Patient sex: M
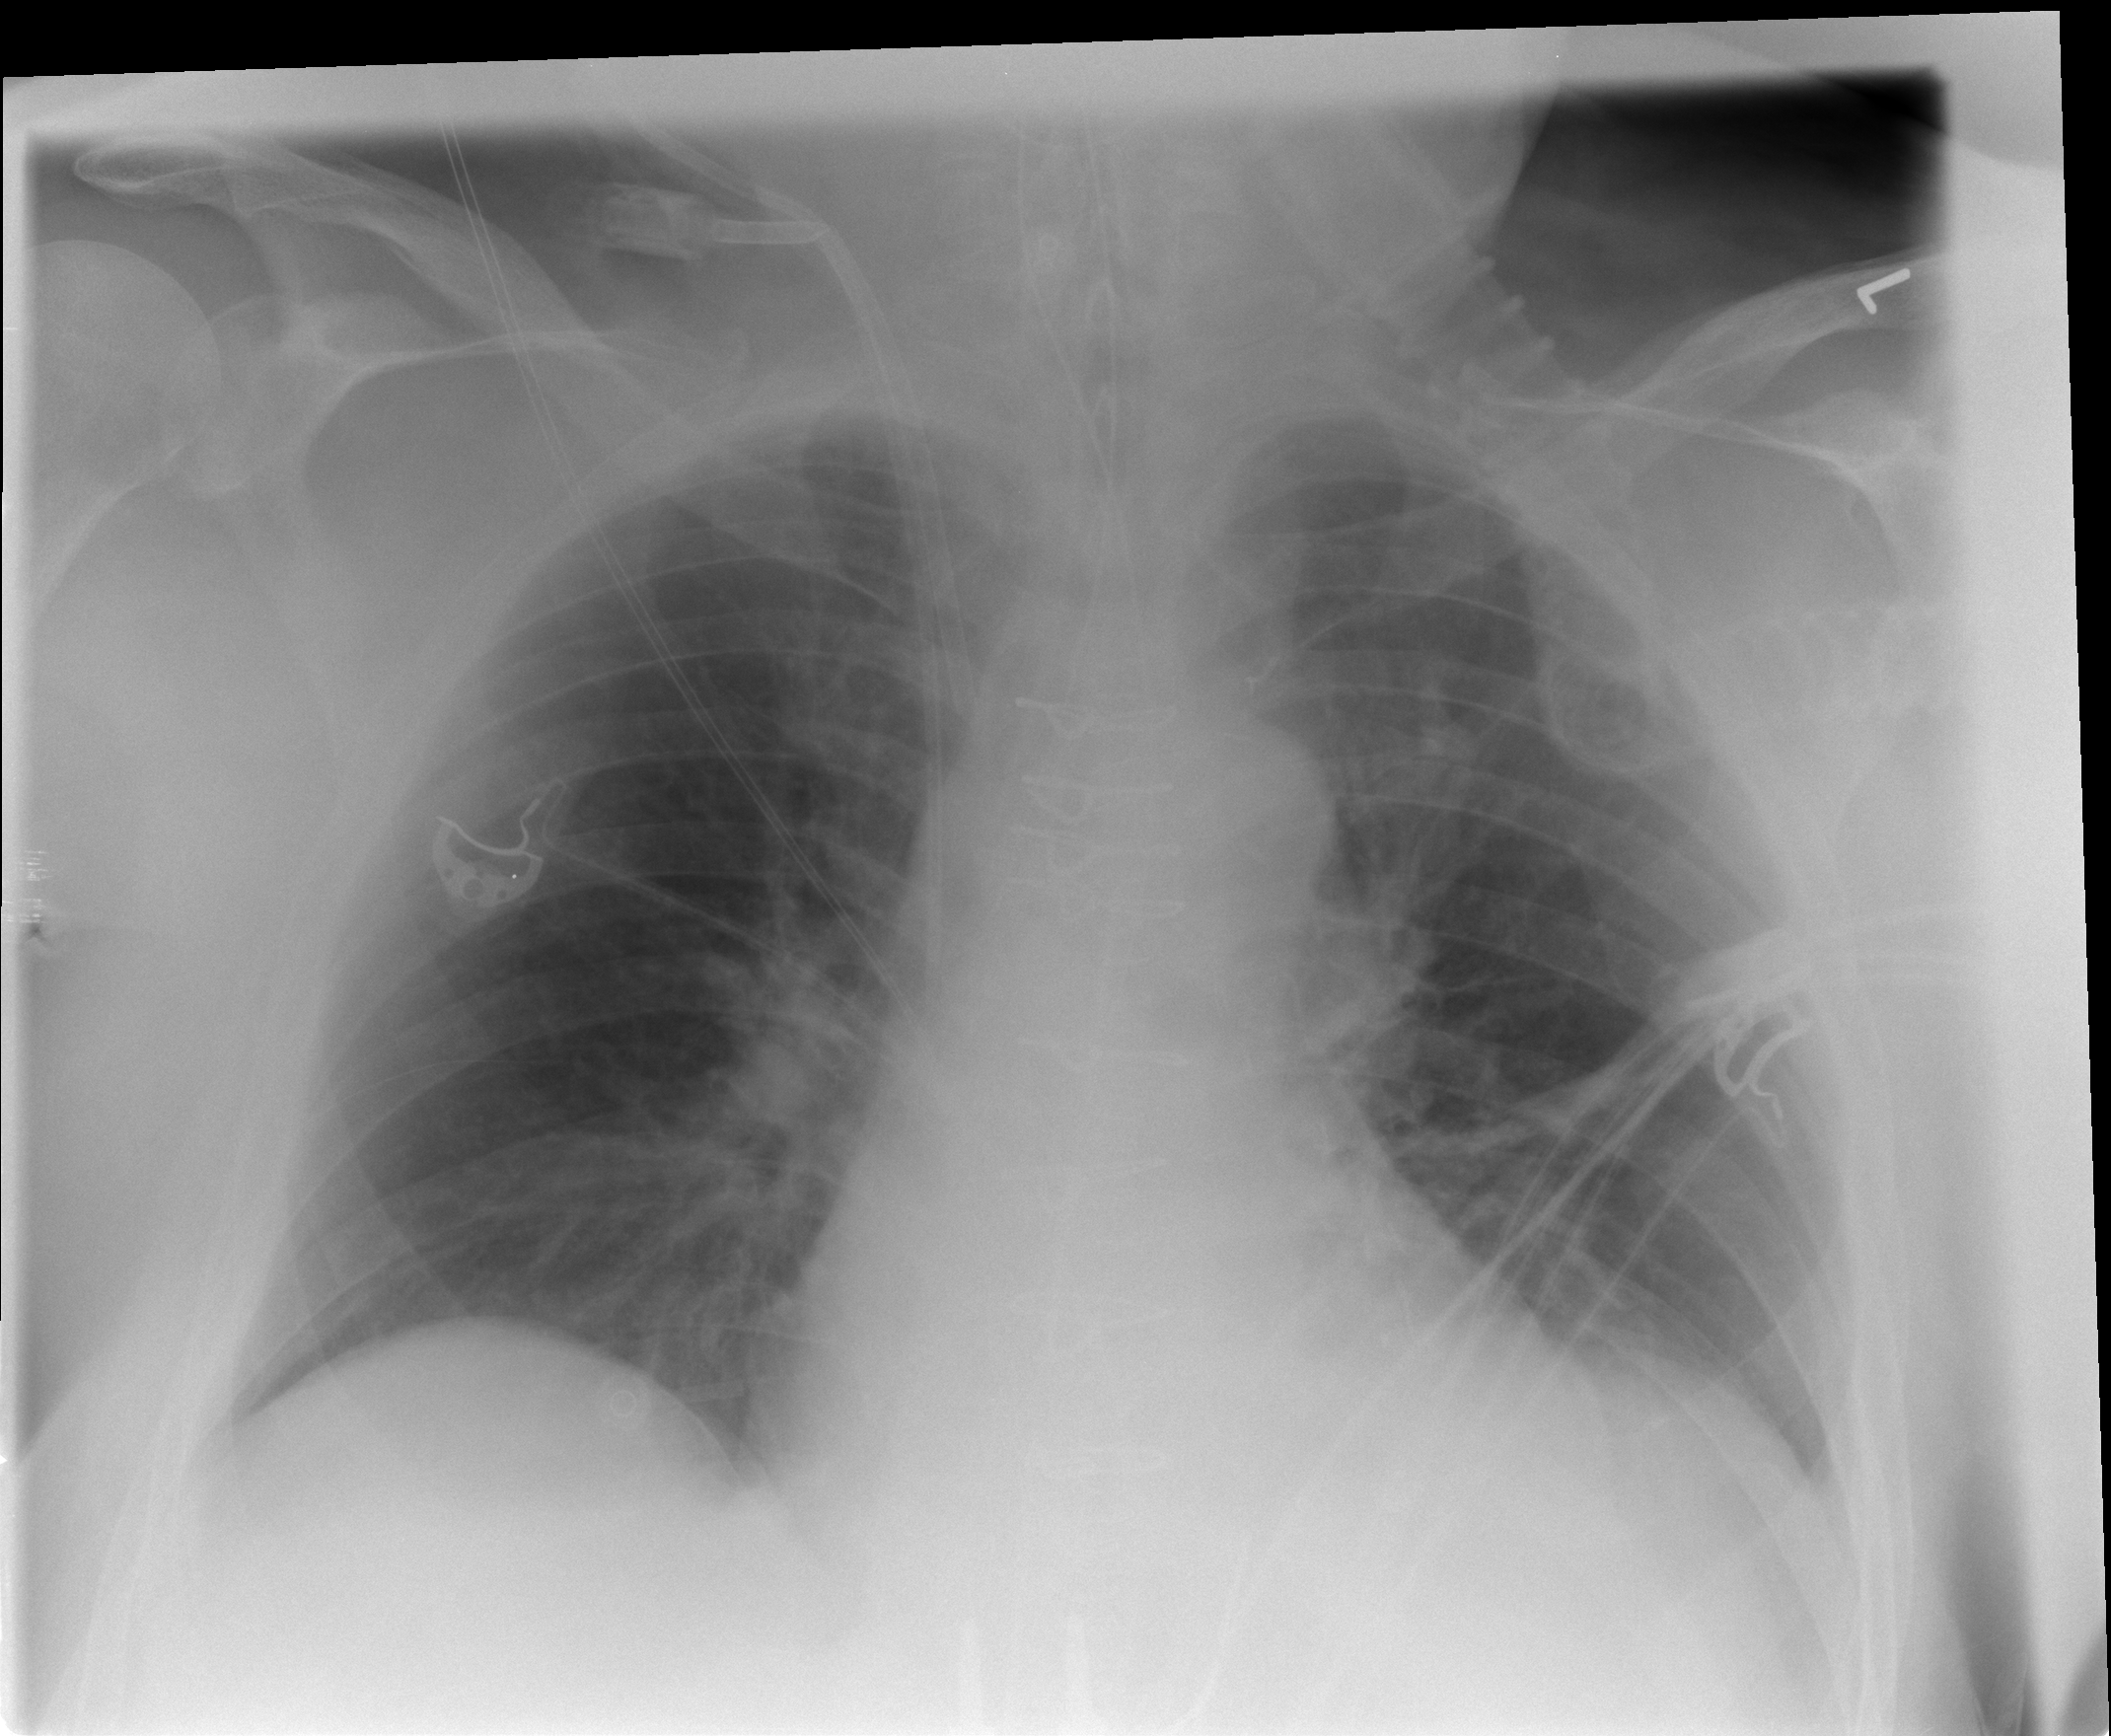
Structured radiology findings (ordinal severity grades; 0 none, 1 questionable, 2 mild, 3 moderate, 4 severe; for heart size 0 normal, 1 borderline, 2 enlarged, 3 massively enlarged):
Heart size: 0
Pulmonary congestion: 0
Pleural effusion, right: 0
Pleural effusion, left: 0
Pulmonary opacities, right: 0
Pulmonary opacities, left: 0
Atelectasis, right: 1
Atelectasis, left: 1